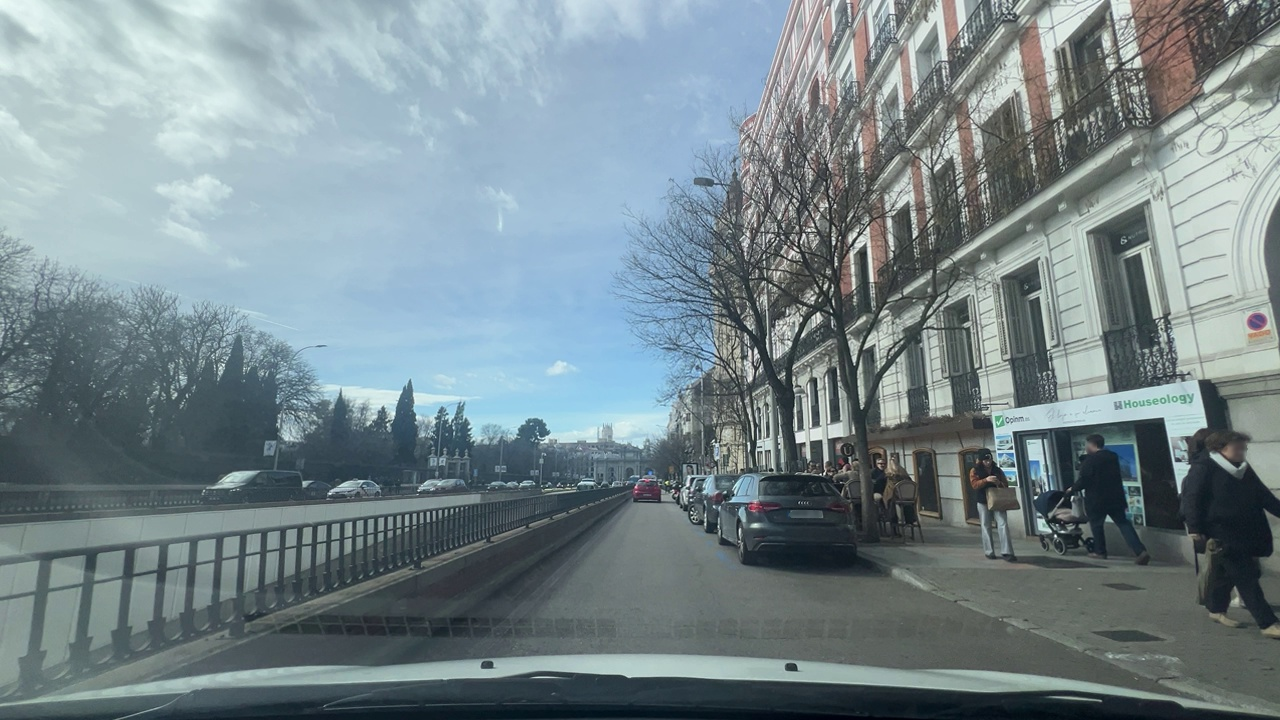
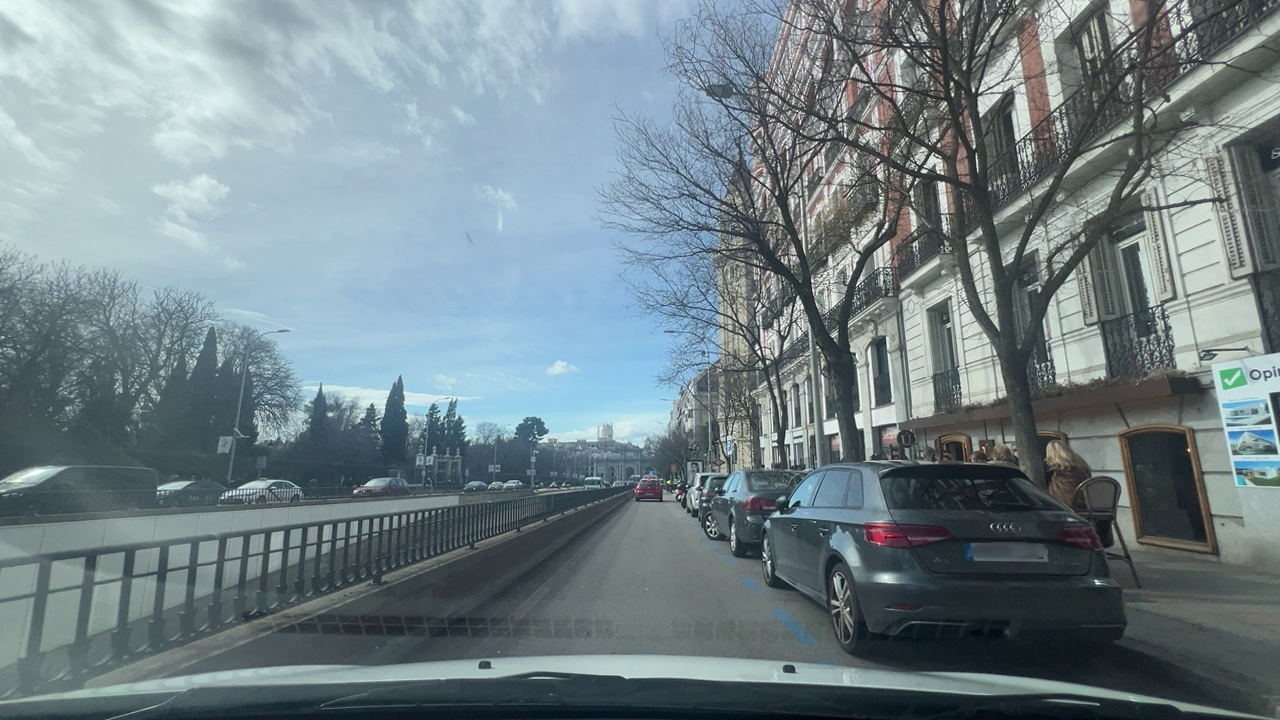
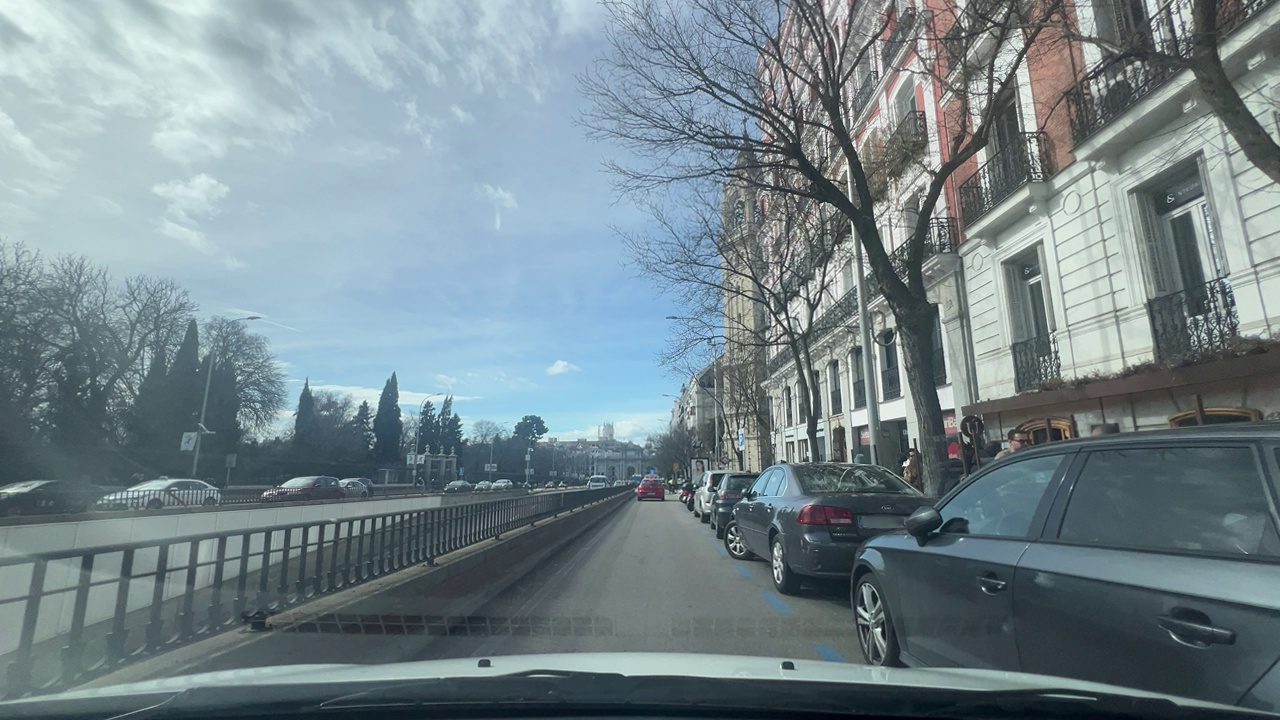
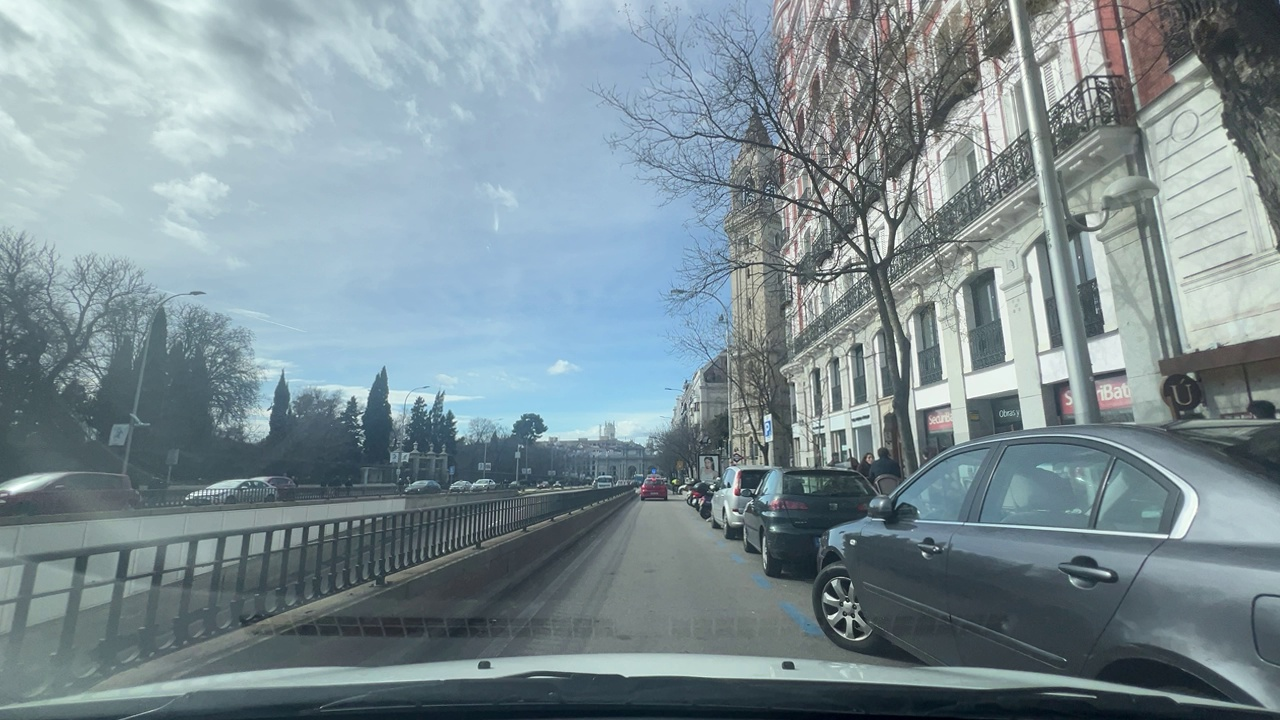
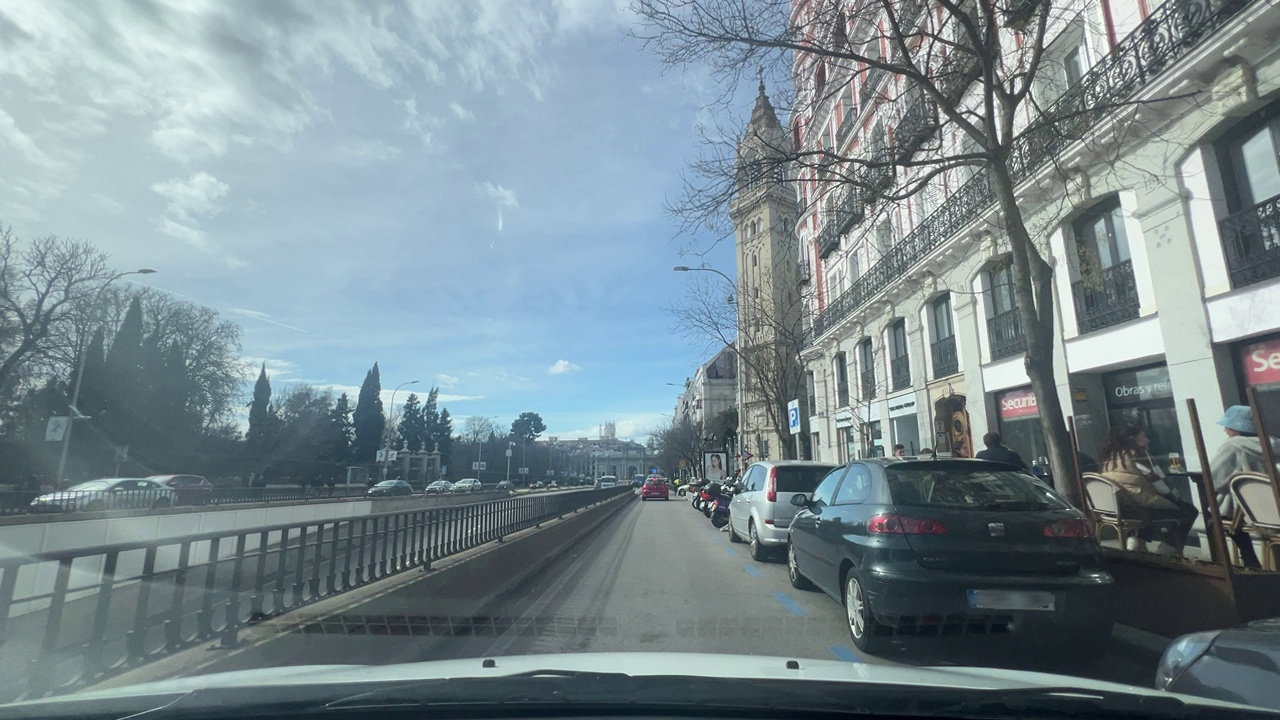
Situation: Lateral parked car
Question: Are vehicles present on the right side of the ego lane?
Answer: Yes
Reasoning: Vehicles are parked on the right side of the roadway next to the right curb

Situation: Lateral parked car
Question: Are vehicles parked parallel or perpendicular to the roadway near the ego lane?
Answer: Yes
Reasoning: Cars are parked parallel to the curb on the right

Situation: Lateral parked car
Question: Does the environment indicate an urban road where curbside parking is permitted?
Answer: Yes
Reasoning: Buildings and curbside parking indicate an urban environment

Situation: Lateral parked car
Question: Is the ego vehicle traveling in a middle lane with traffic lanes on both sides?
Answer: No
Reasoning: Ego vehicle is driving in the only lane that the road has

Situation: Lateral parked car
Question: Are vehicles present on the left side of the ego lane?
Answer: No
Reasoning: There are no parked vehicles on the left side of the road